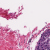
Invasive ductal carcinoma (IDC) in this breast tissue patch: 0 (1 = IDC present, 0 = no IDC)